Field crop: maize
Growth stage: 2
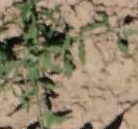
Species: atriplex